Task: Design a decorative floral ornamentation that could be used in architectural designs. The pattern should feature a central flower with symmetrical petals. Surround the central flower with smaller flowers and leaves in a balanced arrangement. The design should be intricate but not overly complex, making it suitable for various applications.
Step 1201:
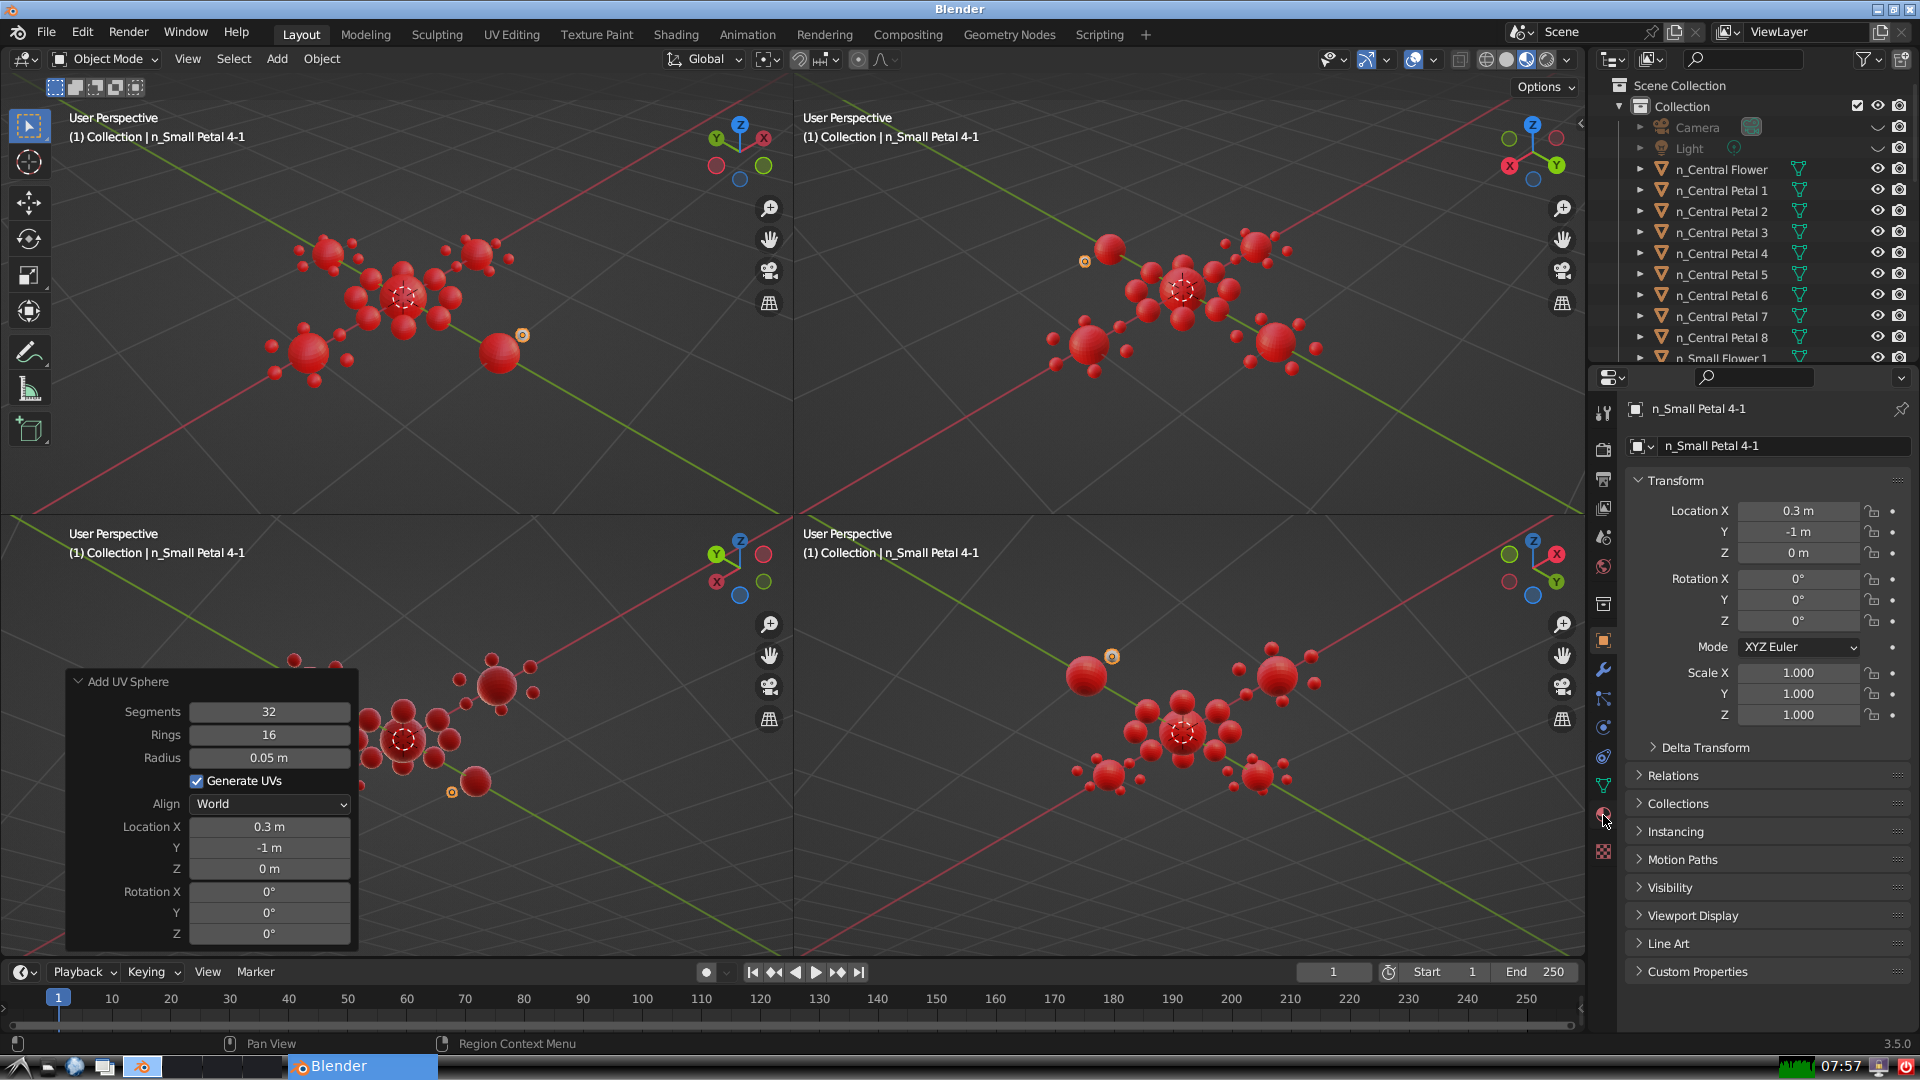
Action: click: no